Question: I have a bar chart whose columns I'd like to apply a linear gradient fill to via the setStyle method. In the method I'm using to configure the colors, the following code sets the gradient:
'''
public function configureColor(series:Series):void {
var lg:LinearGradient = GradientUtil.getLinearGradient([color1, color2], 0.8, 45);
series.setStyle("fill", lg);
...
}
'''
The getLinearGradient method:
'''
public function getLinearGradient(colors:Array, alpha:Number, angle:Number = 0.0):LinearGradient {
var lg:LinearGradient = new LinearGradient();
lg.angle = angle;
var entries:Array = []
for each (var color:uint in colors) {
entries.push(new GradientEntry(color, NaN, alpha));
}
lg.entries = entries;
return lg;
}
'''
For some reason, the gradients that I get on the columns are "choppy". The transition from one color to the next occurs in a very small section of the column, rather than a smooth transition from the top to the bottom of the bar. How can I get it so that it does end up being a smooth transition?
Edit: Example of what the issue I'm having looks like

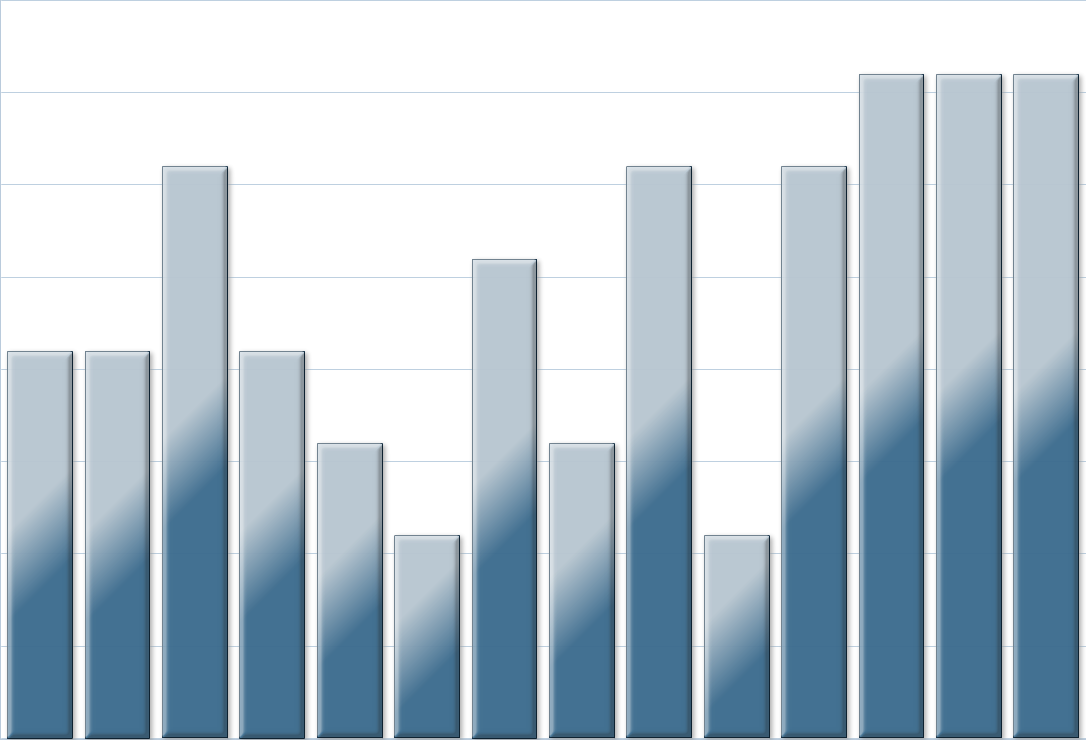
Answer: This seems to be a problem with the 'LinearGradient' class. My initial assumption was that it was the 'BoxItemRenderer' that draws the fill in the chart. But looking there pointed me at the gradient's 'begin()' method which the renderer uses to begin the fill.
The problem is perhaps a special case, that is noticeable when using non-90 degree angles on a rectangle who's width to height ratio is large. You can recreate this problem with a simple rect:
'''
<s:Rect width="200" height="40">
<s:fill>
<s:LinearGradient rotation="45">
<s:GradientEntry color="#ff0000"/>
<s:GradientEntry color="#0000ff"/>
</s:LinearGradient>
</s:fill>
</s:Rect>
'''
My hacky solution was to extend 'LinearGradient' and override its 'begin()' method. I copied the original code, and commented out a few lines that made it determine the wrong width. I tested that w/various angles and it seems to render OK.
Admittedly, I don't understand the purpose of the lines I commented out, and there is probably a valid use case.
'''
package
{
import flash.display.GradientType;
import flash.display.Graphics;
import flash.geom.Matrix;
import flash.geom.Point;
import flash.geom.Rectangle;
import mx.core.mx_internal;
import mx.graphics.LinearGradient;
use namespace mx_internal;
public class CustomGradient extends LinearGradient
{
private static var commonMatrix:Matrix = new Matrix();
public function CustomGradient()
{
super();
}
override public function begin(target:Graphics, targetBounds:Rectangle, targetOrigin:Point):void
{
commonMatrix.identity();
if (!compoundTransform)
{
var tx:Number = x;
var ty:Number = y;
var length:Number = scaleX;
if (isNaN(length))
{
// Figure out the two sides
if (rotation % 90 != 0)
{
// // Normalize angles with absolute value > 360
// var normalizedAngle:Number = rotation % 360;
// // Normalize negative angles
// if (normalizedAngle < 0)
// normalizedAngle += 360;
//
// // Angles wrap at 180
// normalizedAngle %= 180;
//
// // Angles > 90 get mirrored
// if (normalizedAngle > 90)
// normalizedAngle = 180 - normalizedAngle;
//
// var side:Number = targetBounds.width;
// // Get the hypotenuse of the largest triangle that can fit in the bounds
// var hypotenuse:Number = Math.sqrt(targetBounds.width * targetBounds.width + targetBounds.height * targetBounds.height);
// // Get the angle of that largest triangle
// var hypotenuseAngle:Number = Math.acos(targetBounds.width / hypotenuse) * 180 / Math.PI;
//
// // If the angle is larger than the hypotenuse angle, then use the height
// // as the adjacent side of the triangle
// if (normalizedAngle > hypotenuseAngle)
// {
// normalizedAngle = 90 - normalizedAngle;
// side = targetBounds.height;
// }
//
// // Solve for the hypotenuse given an adjacent side and an angle.
// length = side / Math.cos(normalizedAngle / 180 * Math.PI);
length=Math.max(targetBounds.width, targetBounds.height);
}
else
{
// Use either width or height based on the rotation
length = (rotation % 180) == 0 ? targetBounds.width : targetBounds.height;
}
}
// If only x or y is defined, force the other to be set to 0
if (!isNaN(tx) && isNaN(ty))
ty = 0;
else if (isNaN(tx) && !isNaN(ty))
tx = 0;
// If x and y are specified, then move the gradient so that the
// top left corner is at 0,0
if (!isNaN(tx) && !isNaN(ty))
commonMatrix.translate(GRADIENT_DIMENSION / 2, GRADIENT_DIMENSION / 2); // 1638.4 / 2
// Force the length to a absolute minimum of 2. Values of 0, 1, or -1 have undesired behavior
if (length >= 0 && length < 2)
length = 2;
else if (length < 0 && length > -2)
length = -2;
// Scale the gradient in the x direction. The natural size is 1638.4px. No need
// to scale the y direction because it is infinite
commonMatrix.scale (length / GRADIENT_DIMENSION, 1 / GRADIENT_DIMENSION);
commonMatrix.rotate (!isNaN(_angle) ? _angle : rotationInRadians);
if (isNaN(tx))
tx = targetBounds.left + targetBounds.width / 2;
else
tx += targetOrigin.x;
if (isNaN(ty))
ty = targetBounds.top + targetBounds.height / 2;
else
ty += targetOrigin.y;
commonMatrix.translate(tx, ty);
}
else
{
commonMatrix.translate(GRADIENT_DIMENSION / 2, GRADIENT_DIMENSION / 2);
commonMatrix.scale(1 / GRADIENT_DIMENSION, 1 / GRADIENT_DIMENSION);
commonMatrix.concat(compoundTransform.matrix);
commonMatrix.translate(targetOrigin.x, targetOrigin.y);
}
target.beginGradientFill(GradientType.LINEAR, colors, alphas, ratios,
commonMatrix, spreadMethod, interpolationMethod);
}
}
}
'''
Commented out the entire if statement and use the max dimension for the 'length' instead. Original hack only commented out the 'if (normalizedAngle > hypotenuseAngle)' clause. Probably still buggy, but addresses both problem cases.